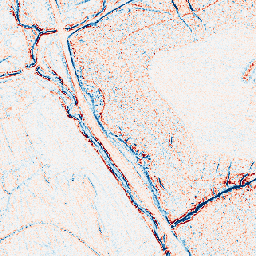
Category: edge_preserving
Decomposition family: bilateral
Decomposition parameters: d: 5
sigma_color: 75
sigma_space: 25
Upsampling method: area
Upsampling parameters: scale: 8
Upsampling scale: 8